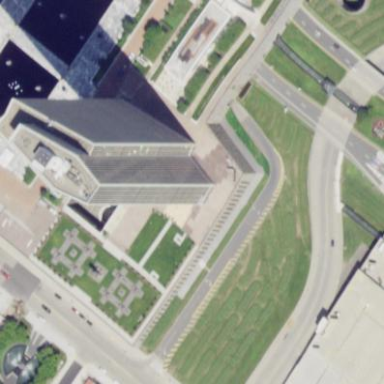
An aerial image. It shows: Government office building.